Field crop: maize
Growth stage: 1
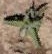
Species: atriplex